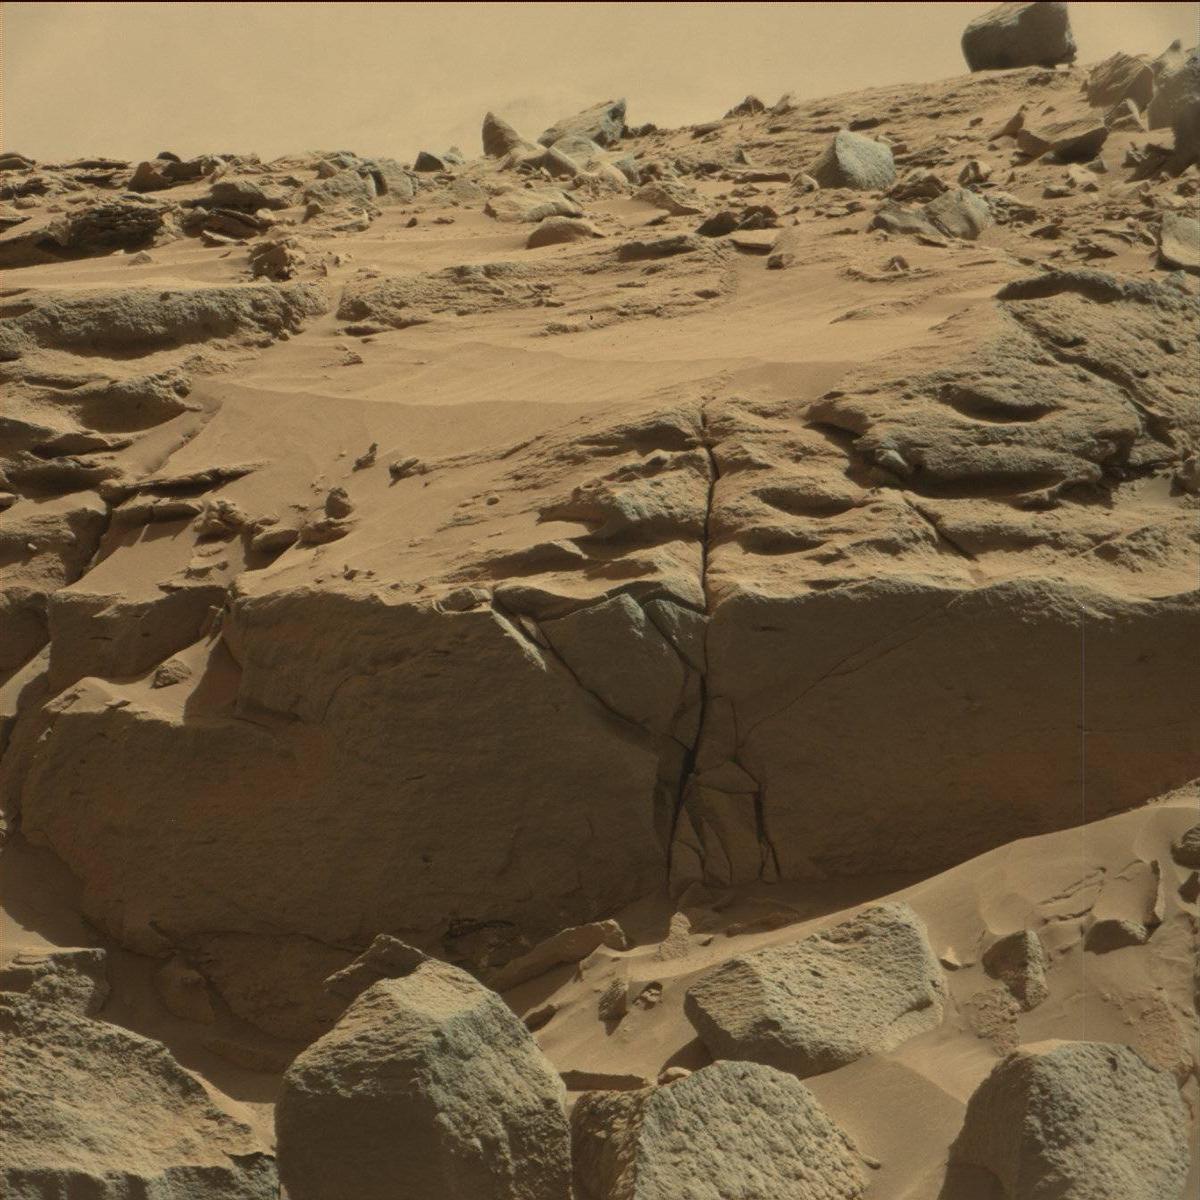
Terrain classes present: Bedrock, Ridge, Rock, Sand / Soil